Field crop: maize
Growth stage: 1
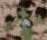
Species: chenopodium